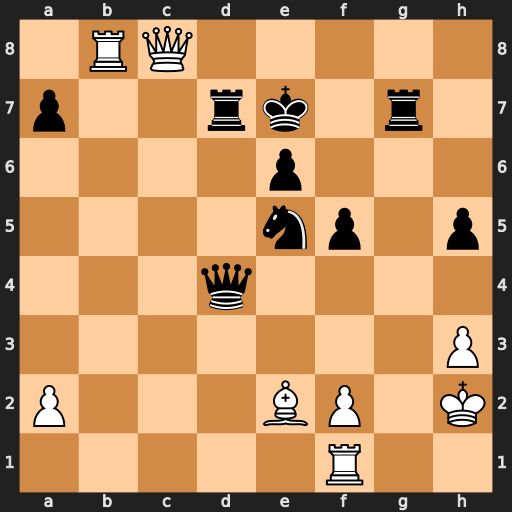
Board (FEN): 1RQ5/p2rk1r1/4p3/4np1p/3q4/7P/P3BP1K/5R2
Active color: w
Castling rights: -
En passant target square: -
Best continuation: Qf8#